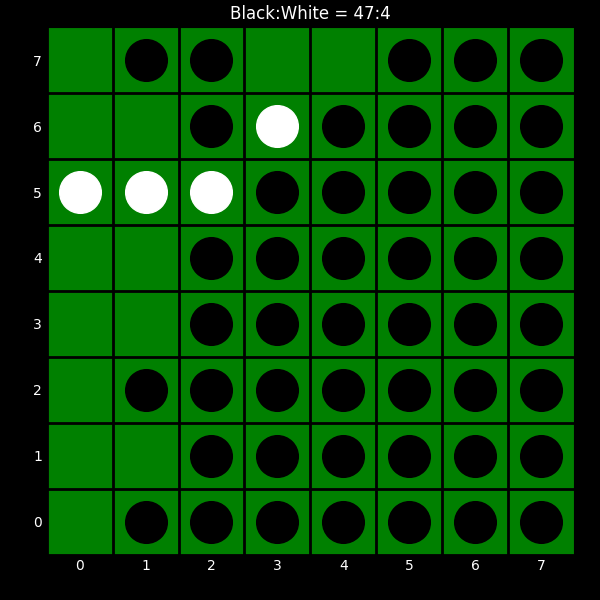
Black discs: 47
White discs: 4